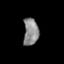
Tissue: prostate
Cell type: Epithelial cells
Senescence score: 0.3433
Nuclear area (px): 397
Mean DAPI intensity: 139.743